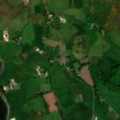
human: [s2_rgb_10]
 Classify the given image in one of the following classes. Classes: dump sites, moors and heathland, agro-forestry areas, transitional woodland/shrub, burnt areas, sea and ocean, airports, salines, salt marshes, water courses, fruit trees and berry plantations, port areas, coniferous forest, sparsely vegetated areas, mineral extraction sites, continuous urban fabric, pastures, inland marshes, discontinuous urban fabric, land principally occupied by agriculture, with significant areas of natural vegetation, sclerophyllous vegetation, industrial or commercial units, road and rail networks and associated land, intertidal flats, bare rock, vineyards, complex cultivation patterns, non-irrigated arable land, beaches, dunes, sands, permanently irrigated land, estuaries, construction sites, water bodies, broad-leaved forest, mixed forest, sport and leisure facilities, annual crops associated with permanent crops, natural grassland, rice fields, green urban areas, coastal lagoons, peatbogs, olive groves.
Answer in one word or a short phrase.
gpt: pastures, moors and heathland, sea and ocean